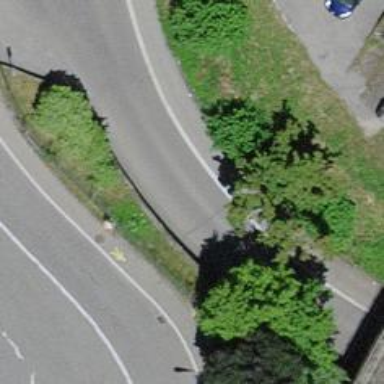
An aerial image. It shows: Unclassified road with asphalt surface.